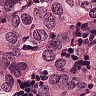
Metastatic tissue present: yes